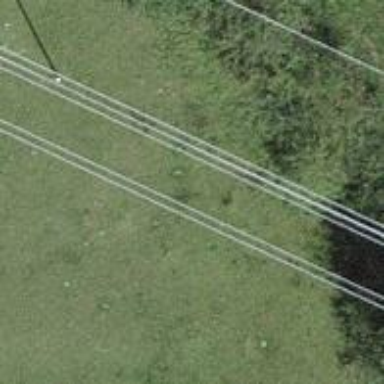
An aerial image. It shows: Power pole.